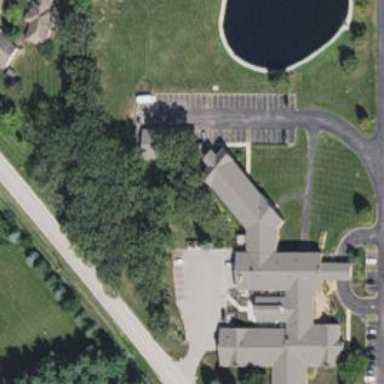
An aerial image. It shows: Nursing home building.